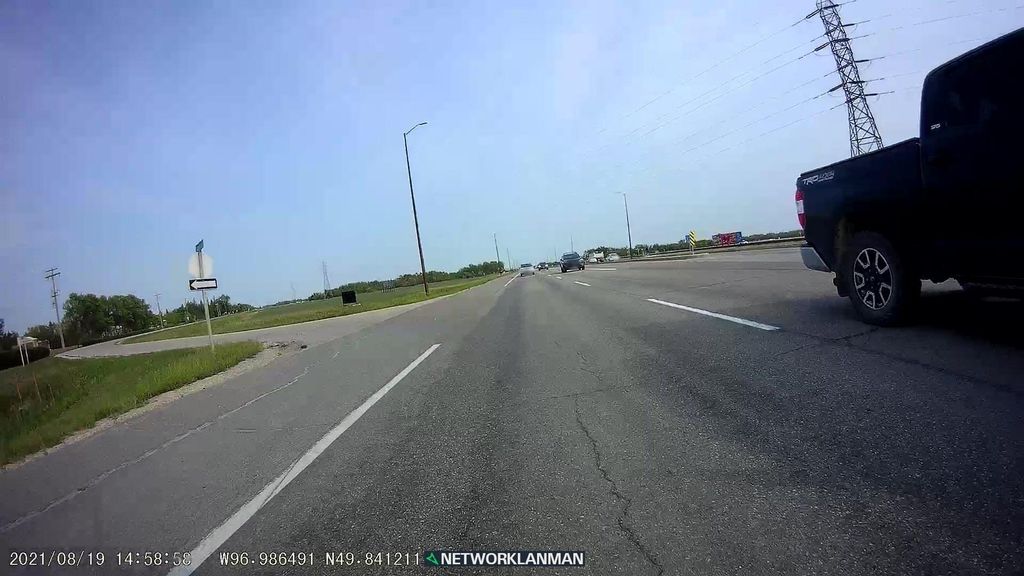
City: winnipeg